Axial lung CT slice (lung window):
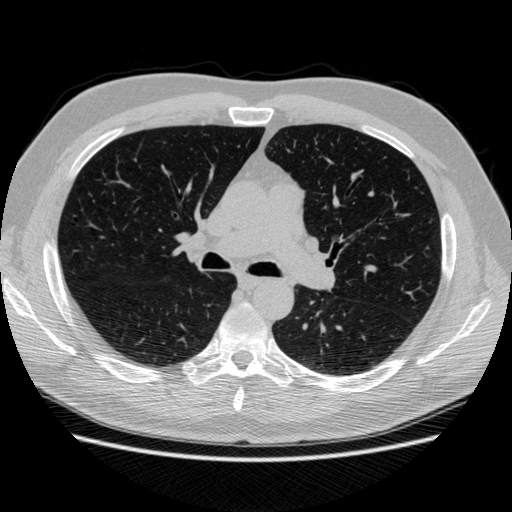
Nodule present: no